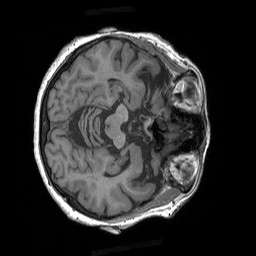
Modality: T1w
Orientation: axial
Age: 77
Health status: healthy
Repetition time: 1.9 s
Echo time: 0.00252 s